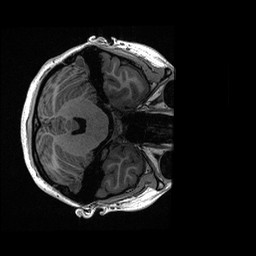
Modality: T1w
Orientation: axial
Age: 19
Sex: female
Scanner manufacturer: ge
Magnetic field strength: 3 T
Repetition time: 0.006952 s
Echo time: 0.00292 s